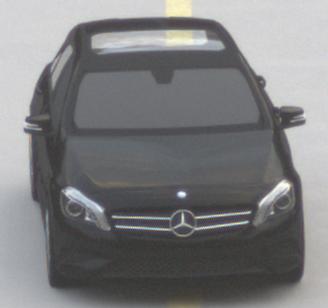
Make: Mercedes-Benz
Model: A 180
Detailed model: A-Class (176)
Model produced from: 2012/09
Model produced until: 2015/07
Doors: 5
Color: black
Road condition: dry road
Daytime: sunrise or sunset
Contrast: low contrast